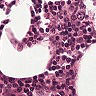
Metastatic tissue present: no